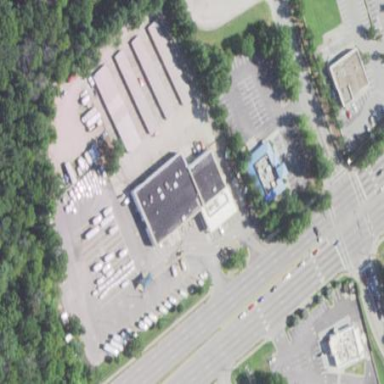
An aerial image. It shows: Commercial building.